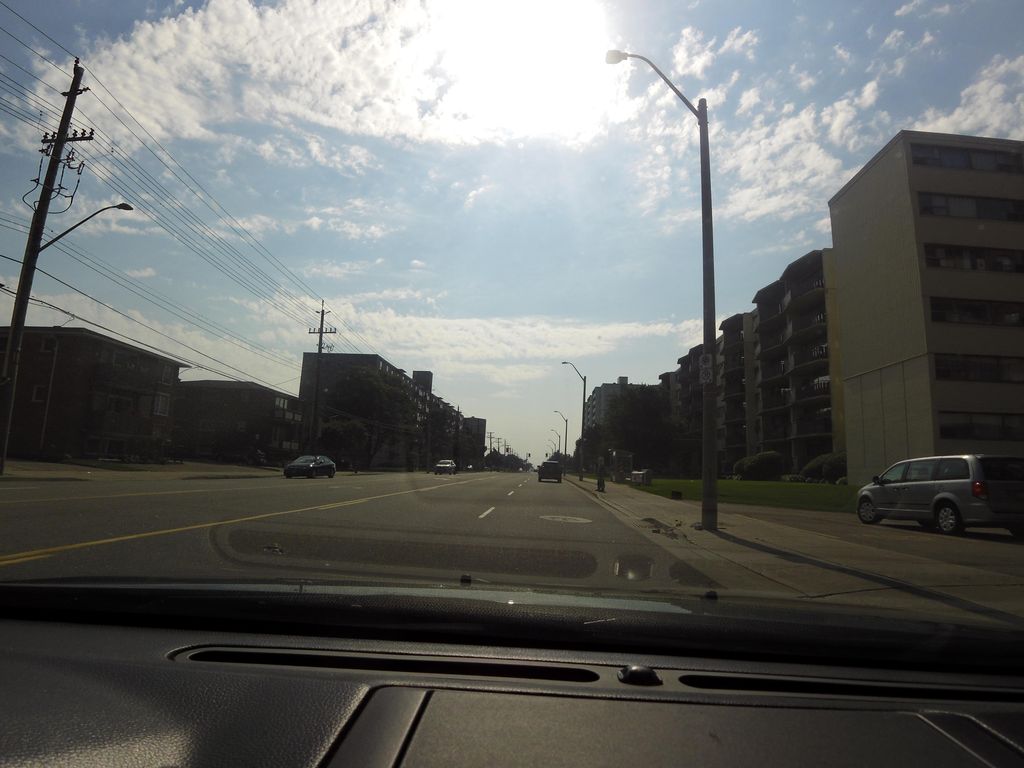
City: hamilton